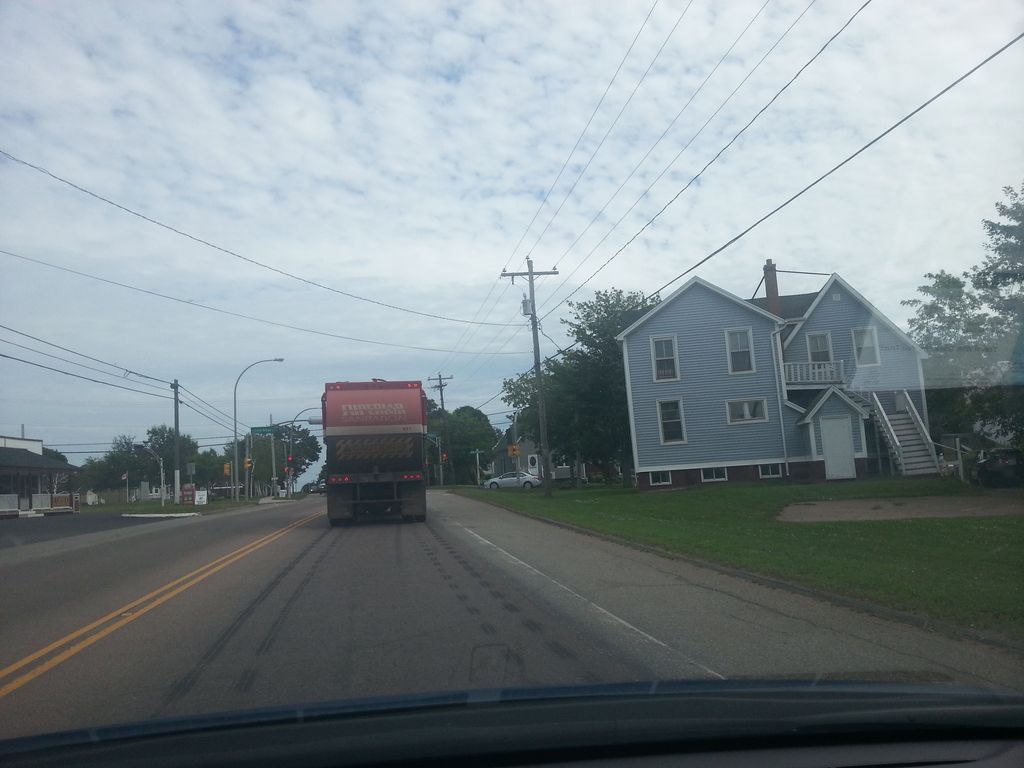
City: charlottetown